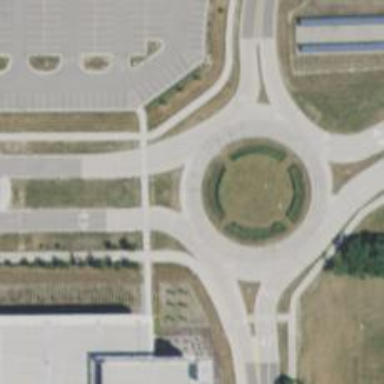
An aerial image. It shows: Service road leading to roundabout with separate sidewalks.